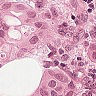
Metastatic tissue present: yes